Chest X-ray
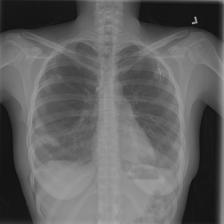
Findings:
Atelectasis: negative
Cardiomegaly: negative
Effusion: negative
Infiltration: negative
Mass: negative
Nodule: negative
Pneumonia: negative
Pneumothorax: negative
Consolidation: negative
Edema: negative
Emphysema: negative
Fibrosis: negative
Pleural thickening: negative
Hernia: negative